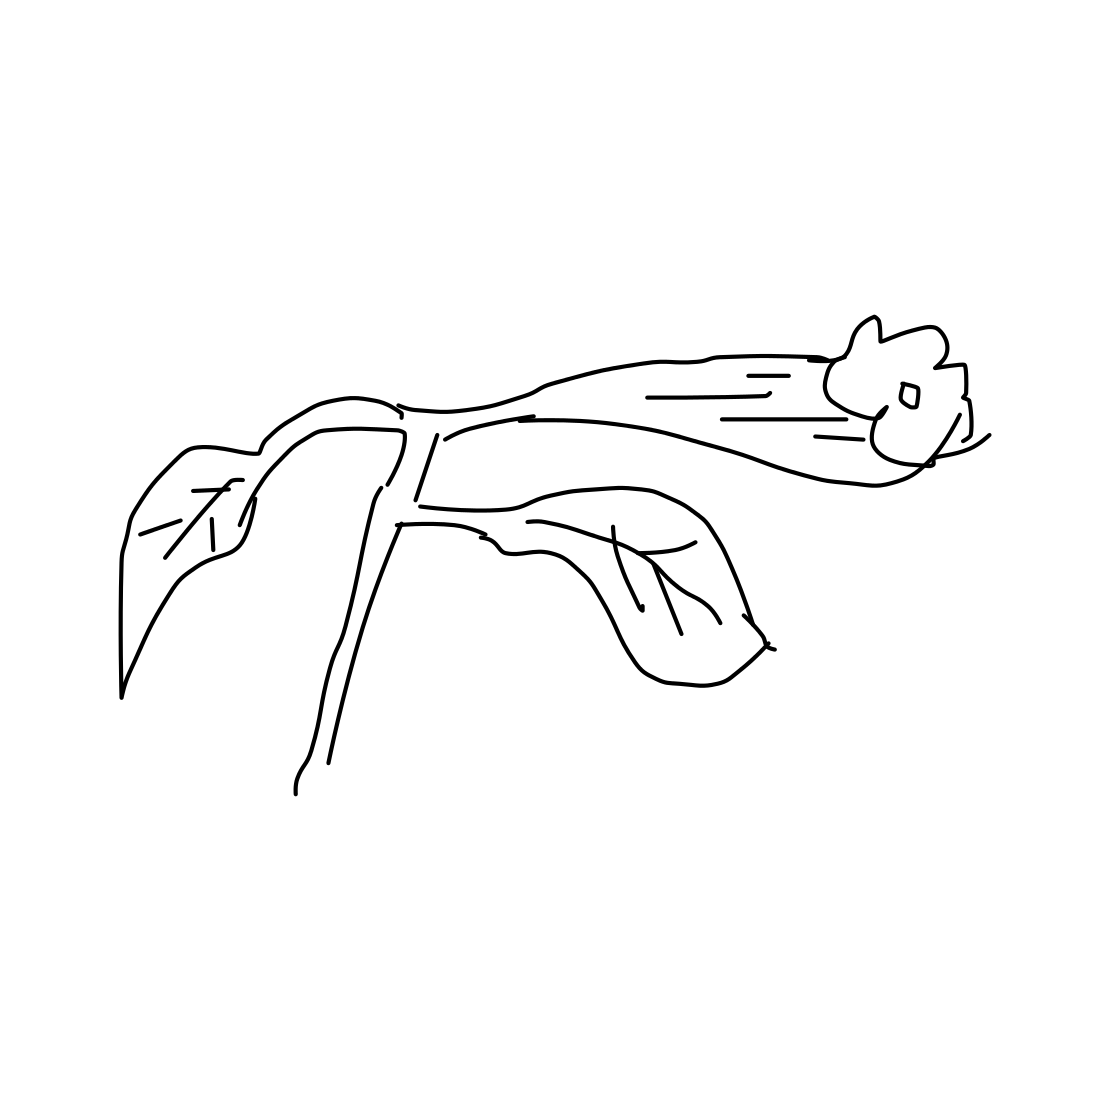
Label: flower with stem